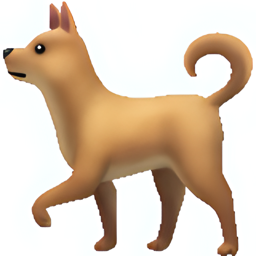
Name: dog
Emoji: 🐕
Group: Animals & Nature
Sub-group: animal-mammal